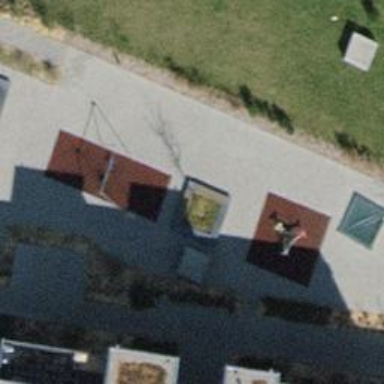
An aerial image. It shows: Playground area for leisure land.